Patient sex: F
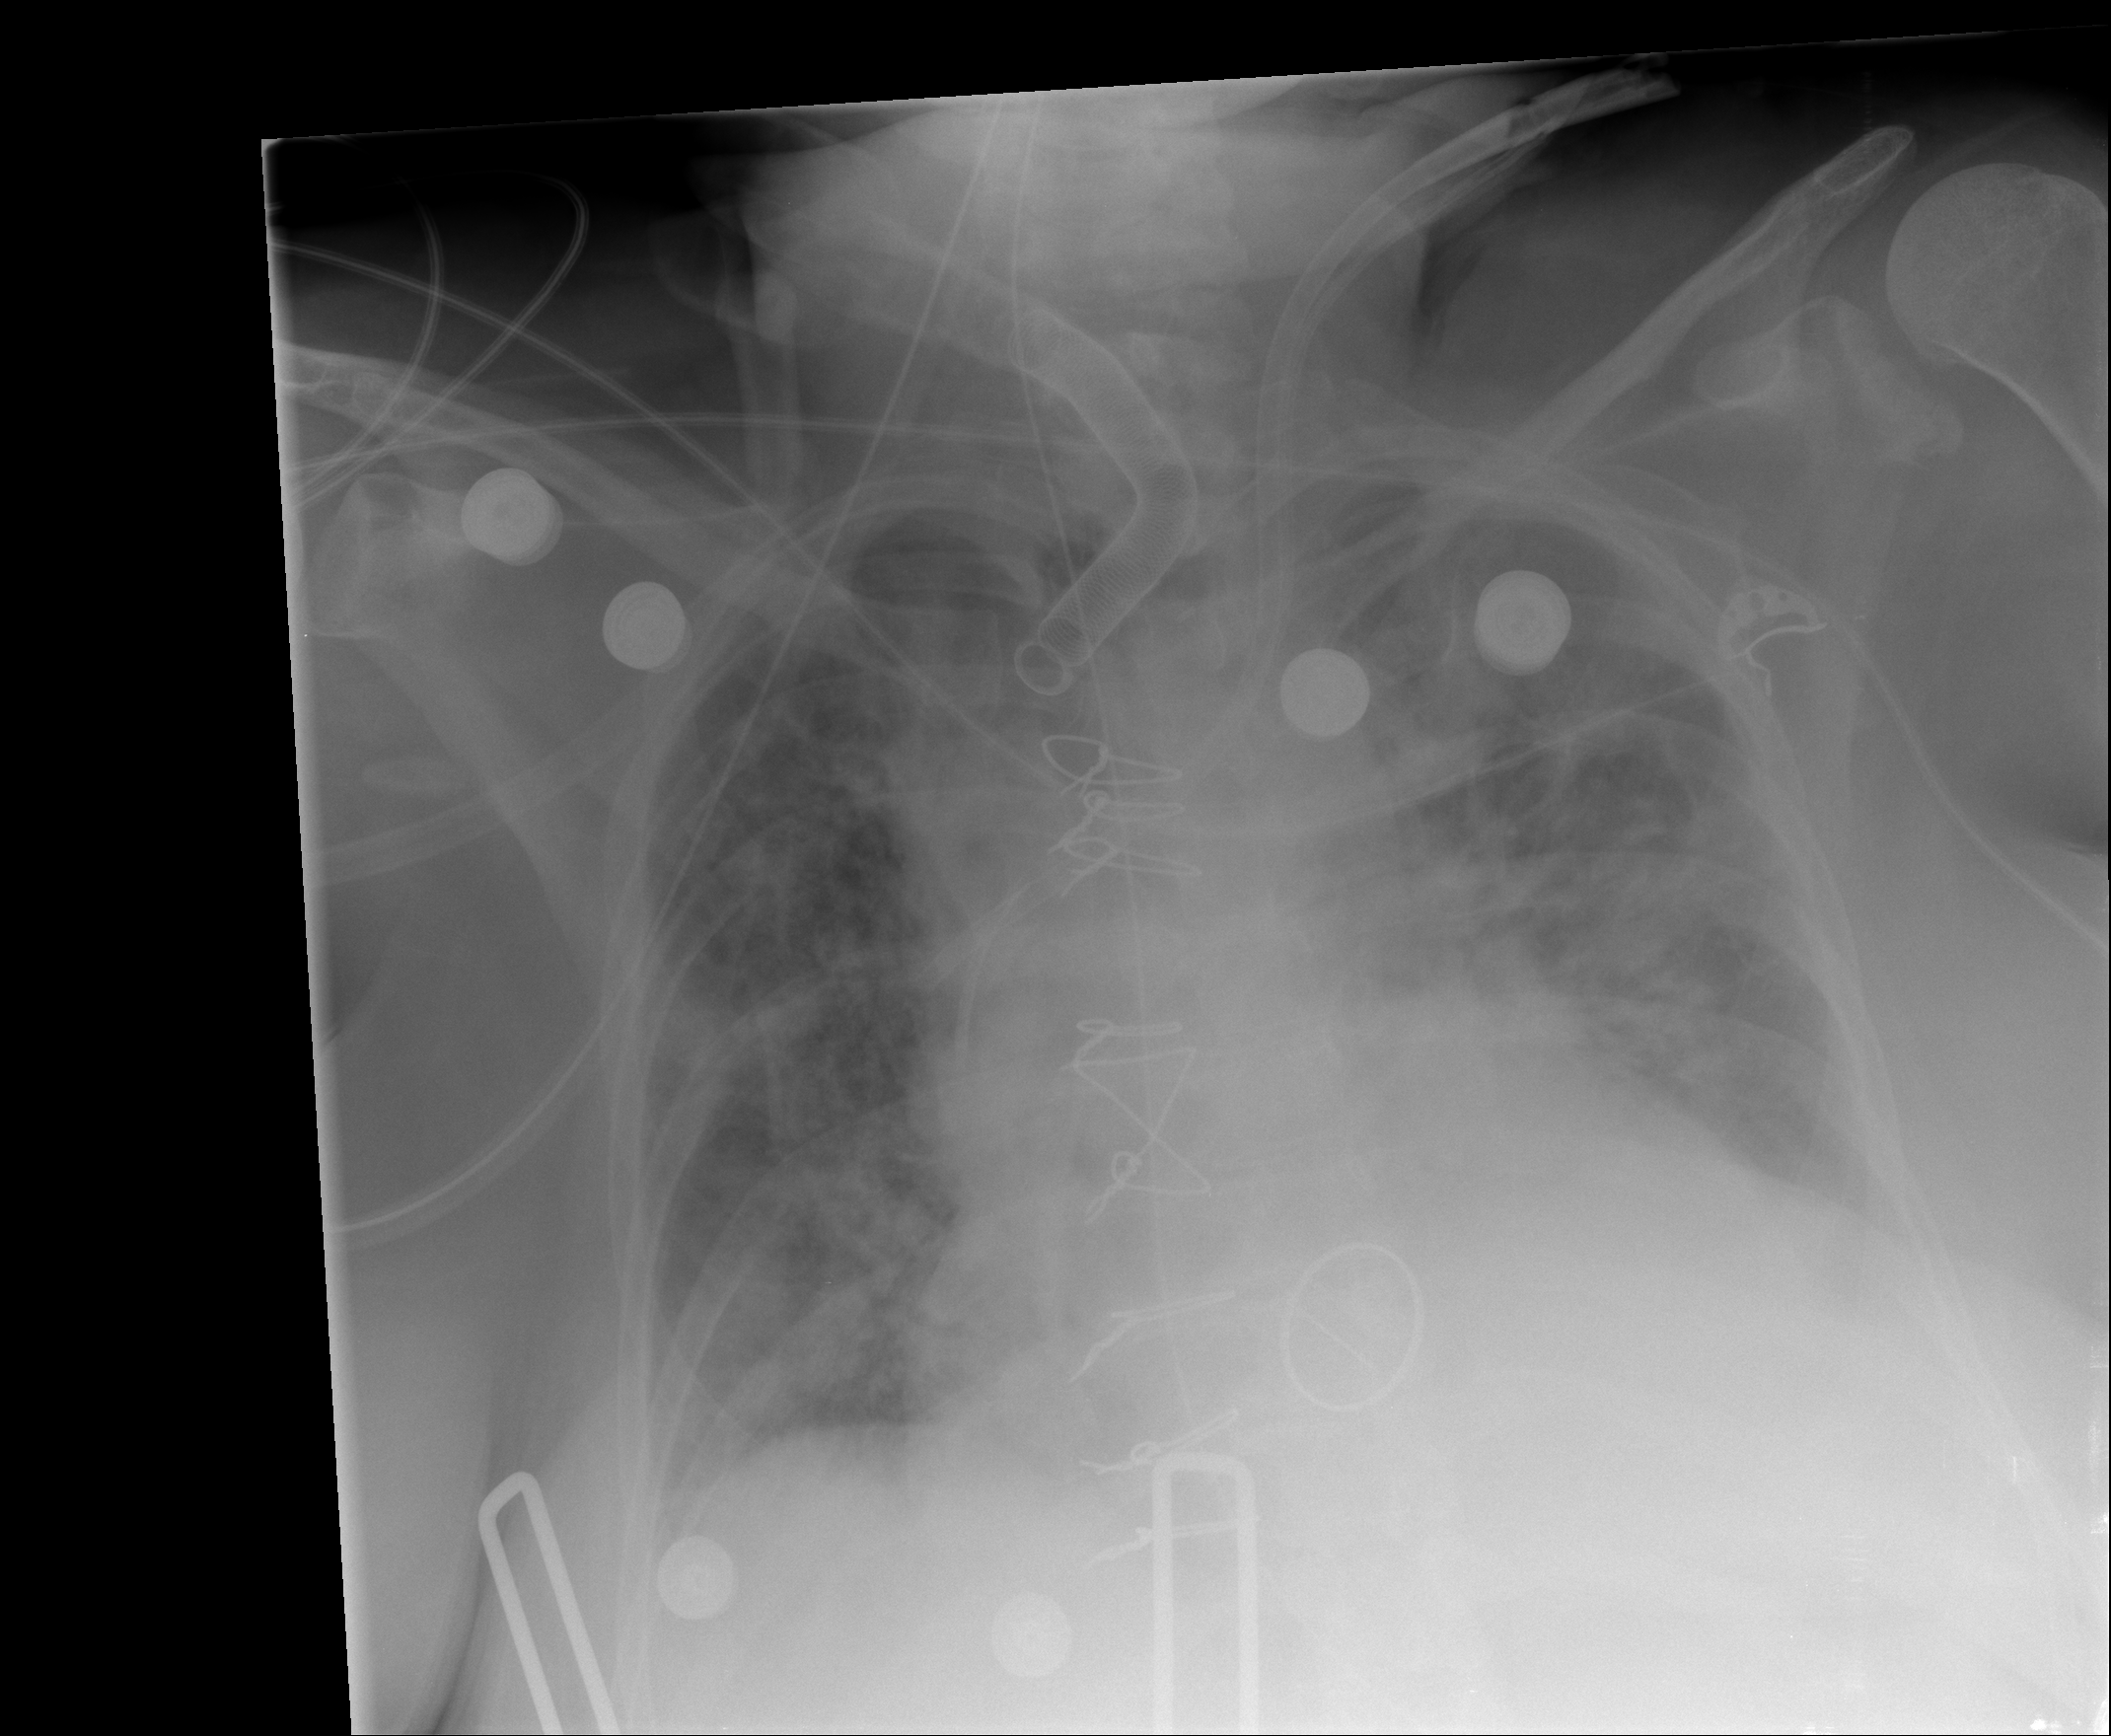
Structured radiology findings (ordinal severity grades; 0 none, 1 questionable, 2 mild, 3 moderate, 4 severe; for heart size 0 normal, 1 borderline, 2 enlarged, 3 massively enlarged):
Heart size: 2
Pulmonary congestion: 3
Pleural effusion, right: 1
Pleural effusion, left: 3
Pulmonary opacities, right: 3
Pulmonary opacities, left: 3
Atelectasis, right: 2
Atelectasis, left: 3